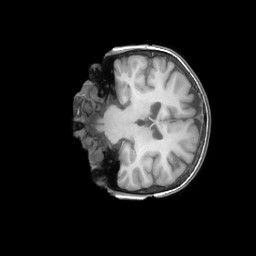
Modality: T1w
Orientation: coronal
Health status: ill
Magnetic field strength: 3 T